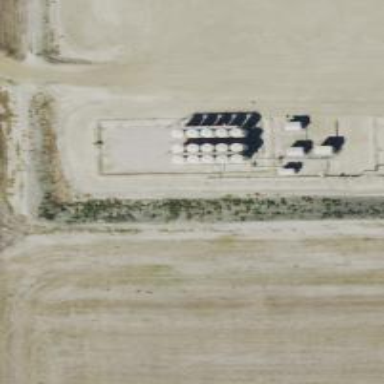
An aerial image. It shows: Storage tank that is man-made.